Question: My project has a problem to load a custom font via font-face. This is happening only when I use my subdomain (static.domain.com) for static resources.
The HTTP server response is '200/OK', but the request in Chrome DevTools is red and the size as 0 bytes, but I can not understand why.

My css for loading the fonts:
'''
@font-face {
font-family: 'flexslider-icon';
src:url('fonts/flexslider-icon.eot');
src:url('fonts/flexslider-icon.eot?#iefix') format('embedded-opentype'),
url('fonts/flexslider-icon.woff') format('woff'),
url('fonts/flexslider-icon.ttf') format('truetype'),
url('fonts/flexslider-icon.svg#flexslider-icon') format('svg');
font-weight: normal;
font-style: normal;
}
'''
Headers of the HTTP request :
'''
Remote Address:server-ip:80
Request URL:http://domain.com/resources/vendor/flexslider/fonts/flexslider-icon.ttf
Request Method:GET
Status Code:200 OK
Request Headers]
Accept:*/*
Accept-Encoding:gzip,deflate,sdch
Accept-Language:pt-BR,pt;q=0.8,en-US;q=0.6,en;q=0.4
Cache-Control:no-cache
Connection:keep-alive
Cookie:42099b4af021e53fd8fd4e056c2568d7c2e3ffa8=47a0eb41255ef509f4f834a20b5e0a80; WEBSITE_LANGUAGE_ID=1; WEBSITE_LANGUAGE_CODE=pt-br; _gat=1; 2796f347b370f841cf4073d1b3834ec019e6d2f4=d37cabbc36cfaa34508ce57a4ed237e8; __utma=658<PHONE>0.<PHONE>.<PHONE>.<PHONE>.1; __utmb=65801017.10.10.<PHONE>; __utmc=65801017; __utmz=658<PHONE>9.1.1.utmcsr=(direct)|utmccn=(direct)|utmcmd=(none); __zlcmid=Qye50l3YnSWoJv; WEBSITE_FORM_NEWS_TOKEN=%3DAFVxIkVWpVYWxmSW5UVkpWVwA3VVpmRSJlRalVUtVTVUFjWzV1aaNlYHpkdTxmVaN2aKVVVB1TP
Host:domain.com
Pragma:no-cache
Referer:http://domain.com/resources/build/all.css?v=<PHONE>
User-Agent:Mozilla/5.0 (Windows NT 6.2; WOW64) AppleWebKit/537.36 (KHTML, like Gecko) Chrome/37.0.2062.120 Safari/537.36
Response Headersview source
Accept-Ranges:bytes
Cache-Control:max-age=<PHONE>
Connection:Keep-Alive
Content-Encoding:gzip
Content-Length:1201
Content-Type:font/ttf
Date:Tue, 23 Sep 2014 17:43:42 GMT
Expires:Thu, 23 Oct 2014 17:43:42 GMT
Keep-Alive:timeout=5, max=96
Last-Modified:Mon, 23 Jun 2014 20:51:58 GMT
Server:Apache/2.2.22 (Unix) mod_ssl/2.2.22 OpenSSL/0.9.8e-fips-rhel5 DAV/2 SVN/1.6.11 mod_auth_passthrough/2.1 mod_bwlimited/1.4 FrontPage/5.0.2.2635
Vary:Accept-Encoding
'''
Headers of the HTTP request :
'''
Remote Address:server-ip:80
Request URL:http://static.domain.com/resources/vendor/flexslider/fonts/flexslider-icon.ttf
Request Method:GET
Status Code:200 OK
[Request Headers]
Accept:*/*
Accept-Encoding:gzip,deflate,sdch
Accept-Language:pt-BR,pt;q=0.8,en-US;q=0.6,en;q=0.4
Cache-Control:no-cache
Connection:keep-alive
Host:static.domain.com
Origin:http://domain.com
Pragma:no-cache
Referer:http://static.domain.com/resources/build/all.css?v=<PHONE>
User-Agent:Mozilla/5.0 (Windows NT 6.2; WOW64) AppleWebKit/537.36 (KHTML, like Gecko) Chrome/37.0.2062.120 Safari/537.36
[Response Headers]
Accept-Ranges:bytes
Cache-Control:max-age=<PHONE>
Connection:Keep-Alive
Content-Encoding:gzip
Content-Length:1201
Content-Type:font/ttf
Date:Tue, 23 Sep 2014 17:45:08 GMT
Expires:Thu, 23 Oct 2014 17:45:08 GMT
Keep-Alive:timeout=5, max=97
Last-Modified:Mon, 23 Jun 2014 20:51:58 GMT
Server:Apache/2.2.22 (Unix) mod_ssl/2.2.22 OpenSSL/0.9.8e-fips-rhel5 DAV/2 SVN/1.6.11 mod_auth_passthrough/2.1 mod_bwlimited/1.4 FrontPage/5.0.2.2635
Vary:Accept-Encoding
'''
The only notable difference between requests are cookies, that request without the subdomain cookies are not in the request (recalling, that is the goal of using a subdomain requests for static resources).
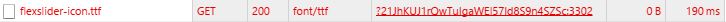
Answer: As the answer given by @aalih in comments, the solution is here:
<URL>